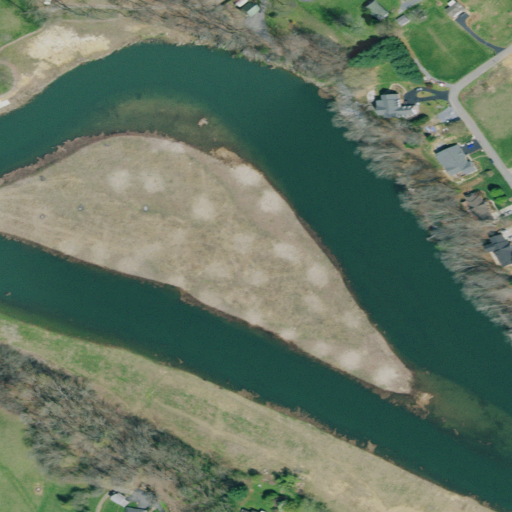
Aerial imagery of island in Tennessee named Massengill Island (historical) containing open water, deciduous forest, pasture, open development, grassland, shrub, low intensity development, barren land, and mixed forest